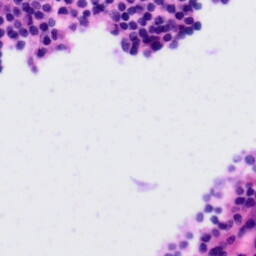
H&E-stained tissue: Tonsil